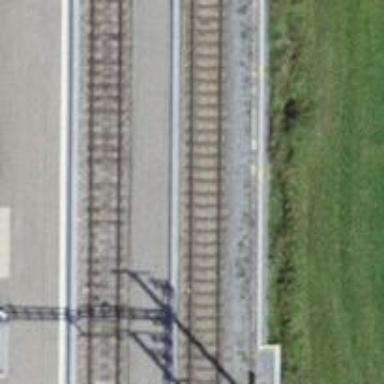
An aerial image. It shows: Public transport stop position along the railway.